Question: After getting the comment, i have deployed this folowing code to my firebase project and it was successfully deploed!.But there is no notifications been send to me.
Please check my Firebase Realtime database Screenshot here for better understanding.
WORKING CODE:
'''
const functions = require('firebase-functions');
const admin = require('firebase-admin');
admin.initializeApp(functions.config().firbase);
exports.codeformypeople = functions.database.ref('items/{id}').onWrite(evt => {
const payload = {
notification: { title: 'New Customer Requested', body: 'Touch to Open The App', badge: '1', sound: 'default', }
};
const token ="Lsn-bHfBWC6igTfWQ1-h7GoFMxaDWayKIpWCrzC";//replace with ur token
if (token) {
console.log('Toke is availabel .');
return admin.messaging().sendToDevice(token, payload);
} else {
console.log('token error');
}
});
'''
[
<URL>
note:If your app is opened and minmized then it will show notification,but if the app is opened and you are using,or if the app is terminated force close then it will not work!!
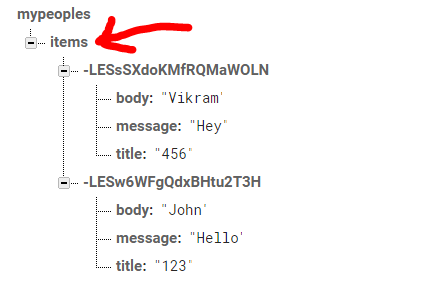
Answer: You can use firebase cloud function to trigger notification. Here is snippet of cloud functions which i am using to trigger notification:
'''
const functions = require('firebase-functions');
const admin = require('firebase-admin');
admin.initializeApp(functions.config().firebase);
exports.pushNotification = functions.database.ref('/Notifications/{pushId}')
.onWrite(( change,context) => {
console.log("Push Notification event triggered");
var request = change.after.val();
var payload = {
data:{
username: request.userName,
}
};
admin.messaging().sendToDevice(request.userTokenId, payload)
.then(function(response){
console.log("Successfully sent message: ",response);
console.log(response.results[0].error);
})
.catch(function(error){
console.log("Error sending message: ", error)
})
})
'''
Below i have provided my notification structure, you can see below.This function will trigger if any new data is being pushed in database notification node. To see what is output/error you are getting when this function is trigger go to firebase admin panel > Functions > Logs.
<URL>
You have deployed function code perfectly, but you forgot to add refresh tokenId in your database as you can see in above picture i am saving 'userTokenId' in my database and in function 'admin.messaging().sendToDevice(request.userTokenId, payload)' i am using that tokenId, this tokenId is used to send notification to particular device, you can get this tokenId using 'FirebaseInstanceId.getInstance().getToken()' and save this in your 'fbproject1 > items' database sturcture. please refer <URL>